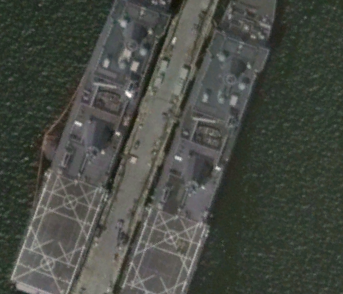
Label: combat